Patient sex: M
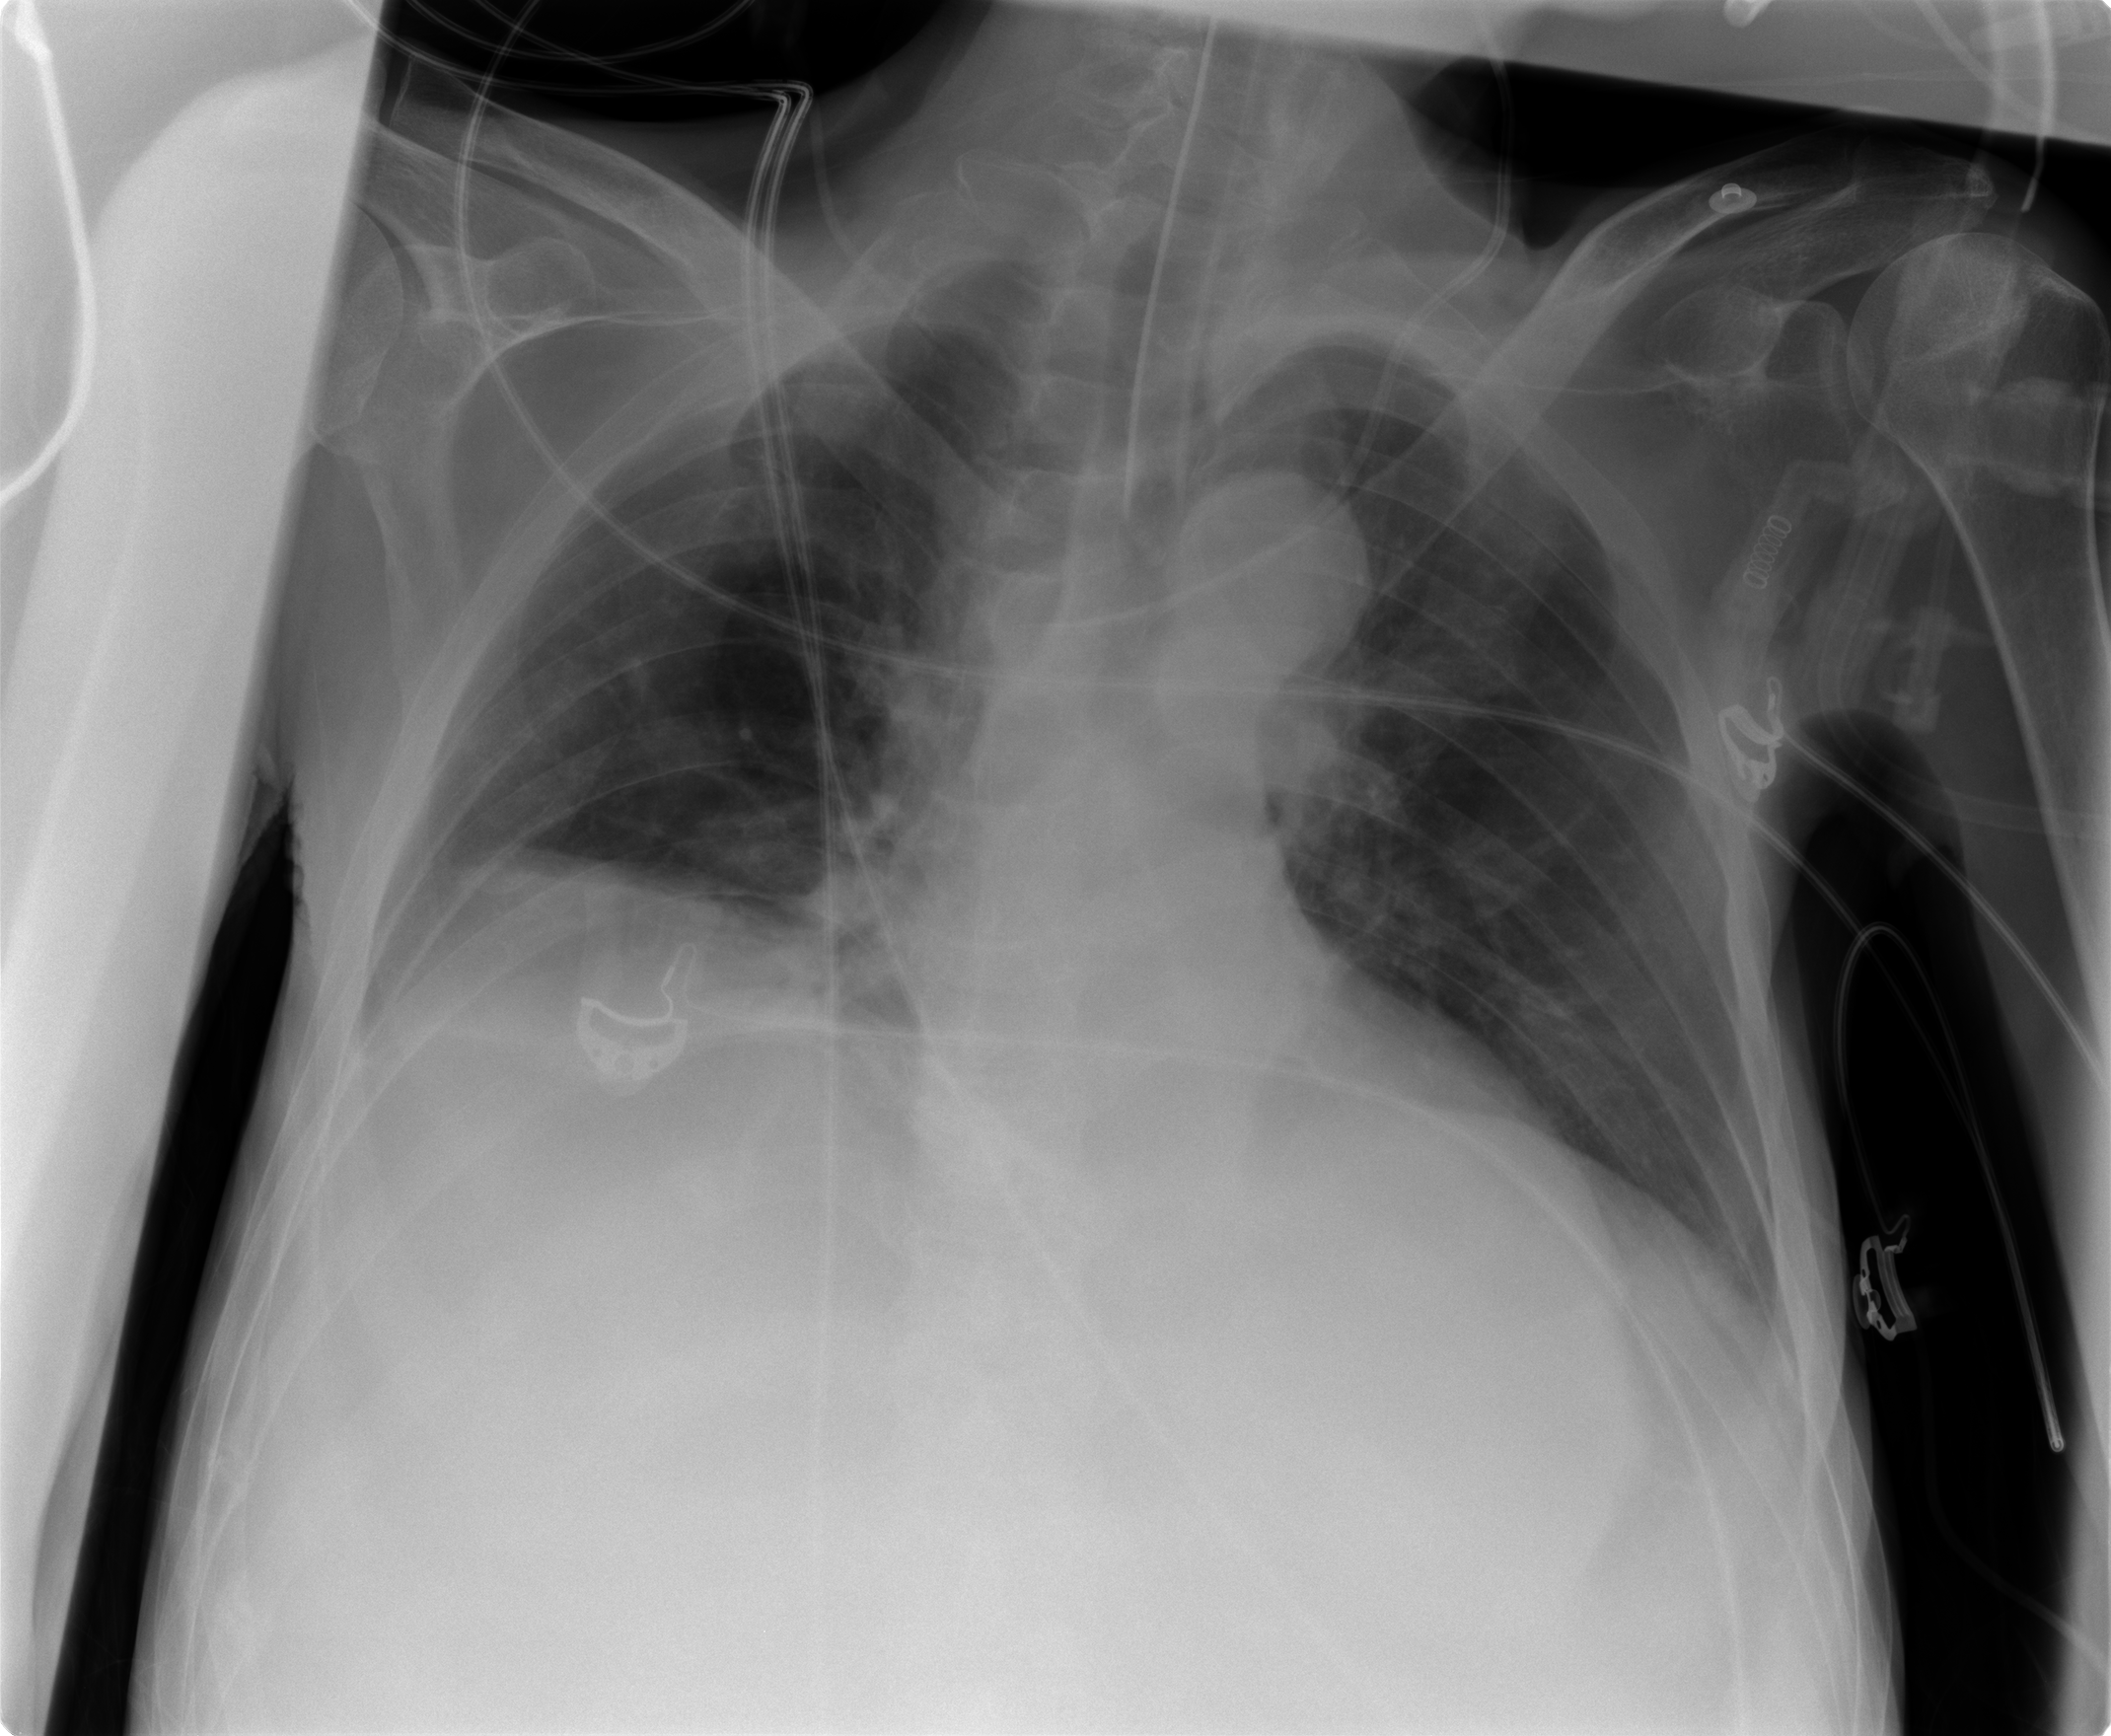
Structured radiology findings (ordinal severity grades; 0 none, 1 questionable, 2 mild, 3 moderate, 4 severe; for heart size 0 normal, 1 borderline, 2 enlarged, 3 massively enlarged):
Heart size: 0
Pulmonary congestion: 0
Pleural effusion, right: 2
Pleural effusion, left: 0
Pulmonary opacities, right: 0
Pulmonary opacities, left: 0
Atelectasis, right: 2
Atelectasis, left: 2